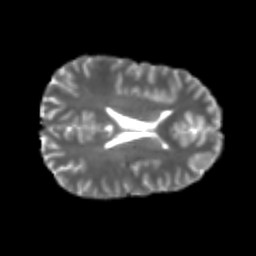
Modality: T2w
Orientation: axial
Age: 20
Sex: male
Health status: healthy
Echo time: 0.074 s